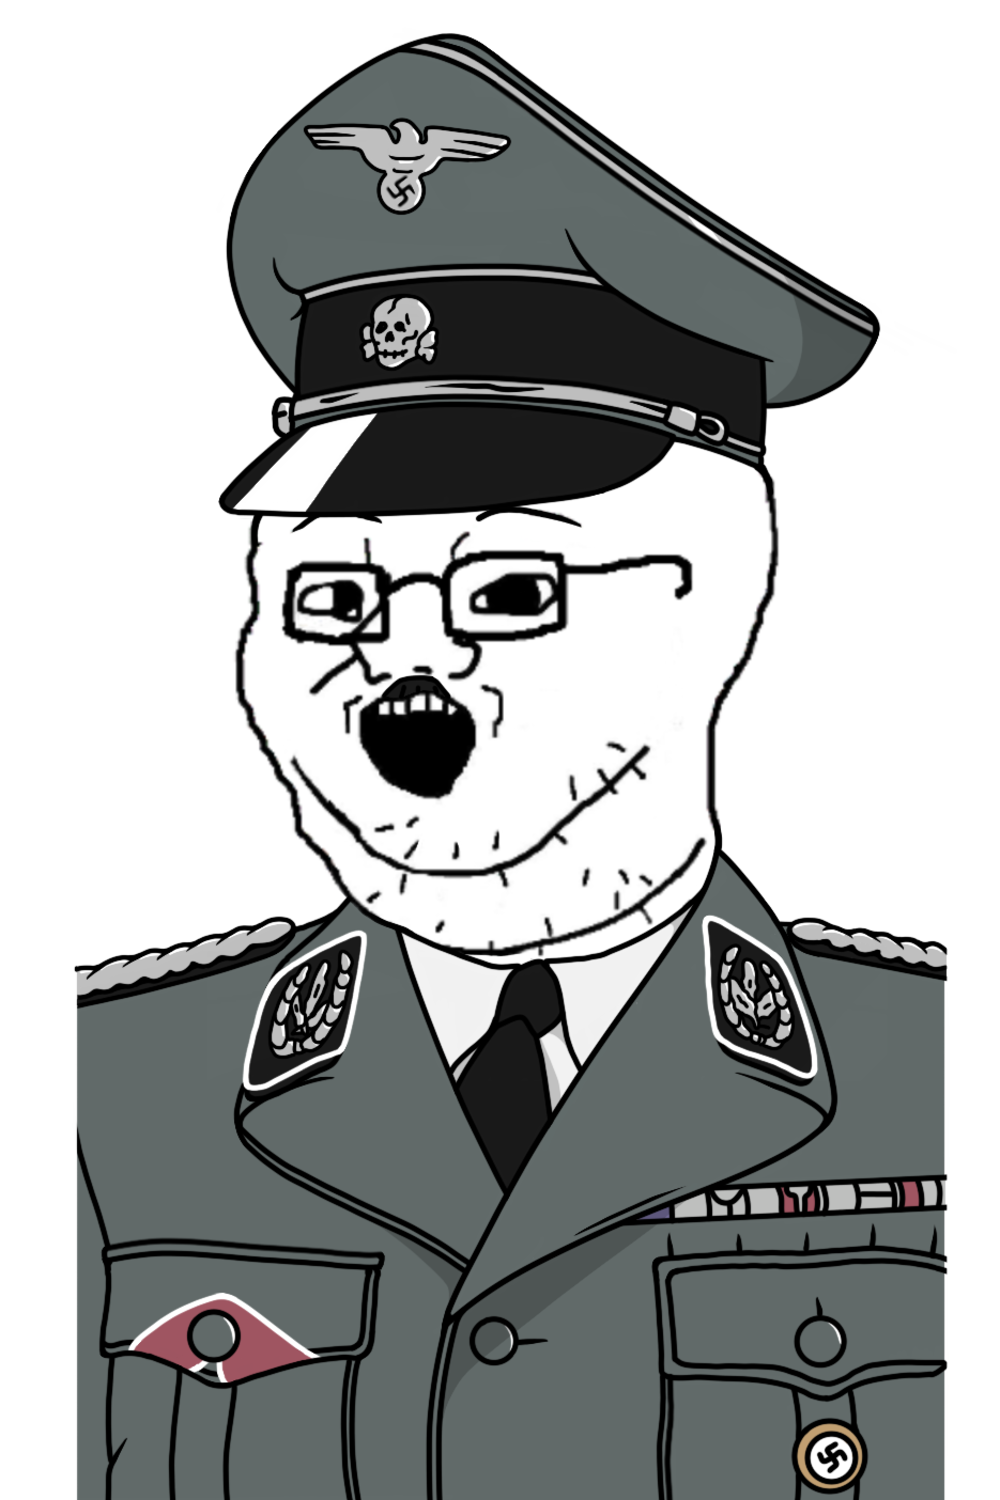
Label: 5_Soyjak